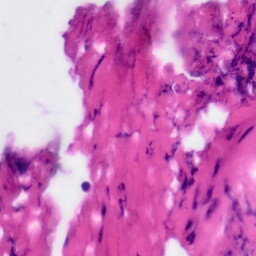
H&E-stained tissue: Tonsil